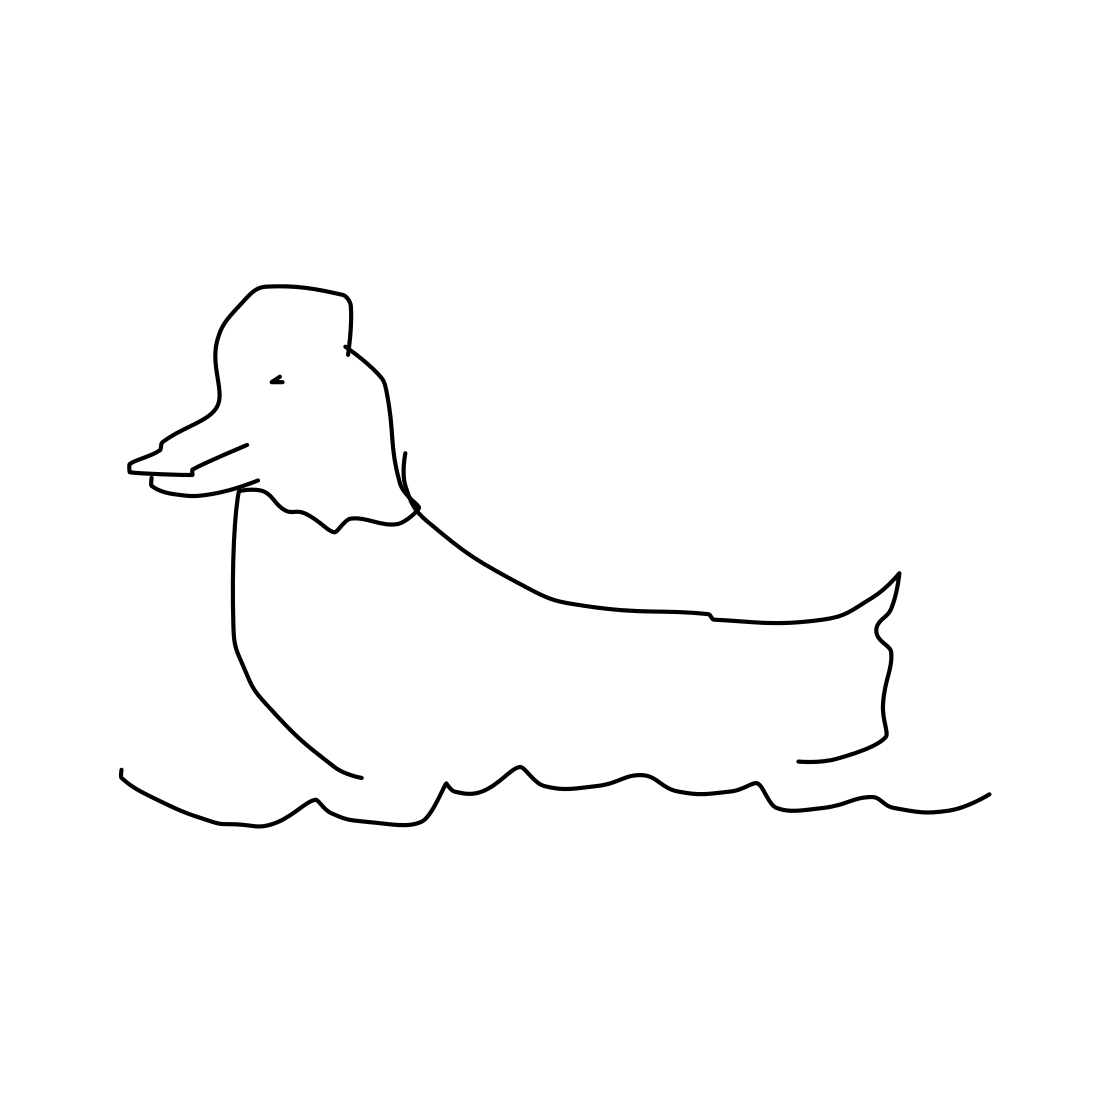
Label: duck